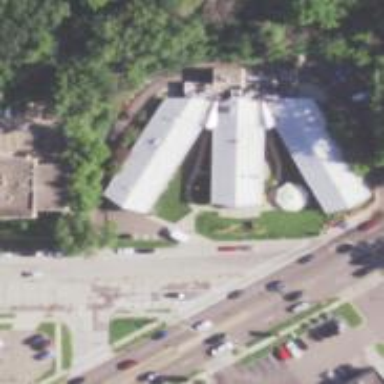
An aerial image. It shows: Clinic building offering healthcare services.